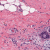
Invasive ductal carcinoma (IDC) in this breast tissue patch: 0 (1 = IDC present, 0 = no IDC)